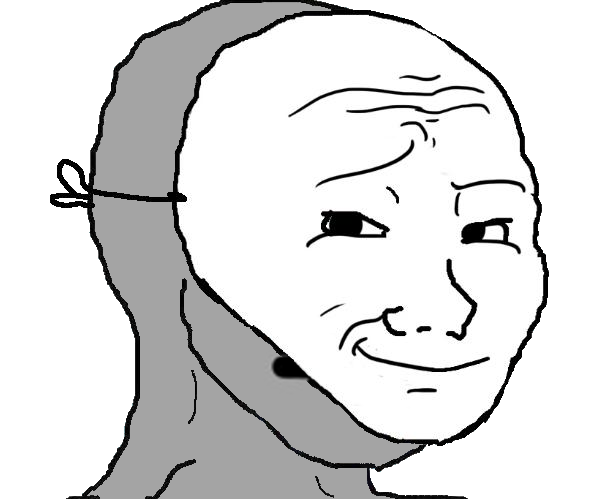
Label: 5_NPC